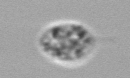
Label: Amoeba